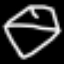
Label: diamond